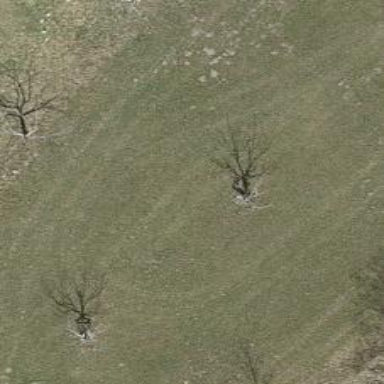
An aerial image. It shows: Beautiful tree in nature.